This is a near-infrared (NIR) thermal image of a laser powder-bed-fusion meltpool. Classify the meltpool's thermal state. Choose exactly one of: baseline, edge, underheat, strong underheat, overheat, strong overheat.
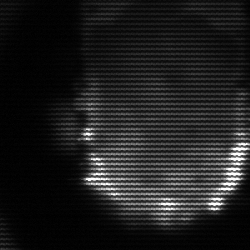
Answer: baseline